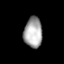
Tissue: lung
Cell type: Others
Senescence score: 0.5671
Nuclear area (px): 544
Mean DAPI intensity: 168.289